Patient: sex M, age 22
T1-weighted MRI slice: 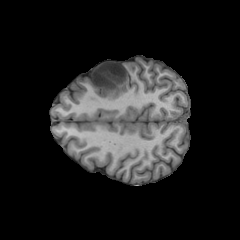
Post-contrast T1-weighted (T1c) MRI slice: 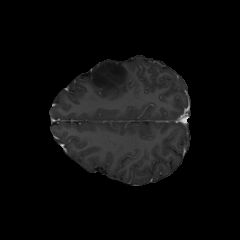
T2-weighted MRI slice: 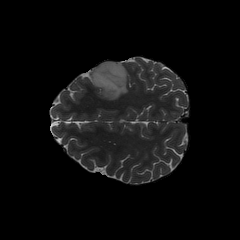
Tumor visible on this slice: yes
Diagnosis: Astrocytoma, IDH-mutant
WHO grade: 2